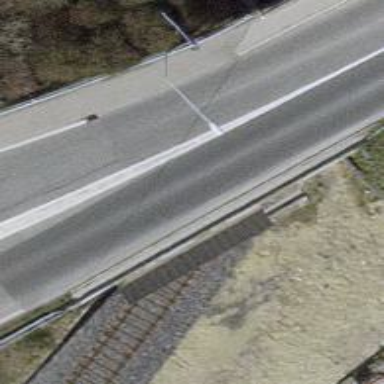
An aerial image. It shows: Railway switch.